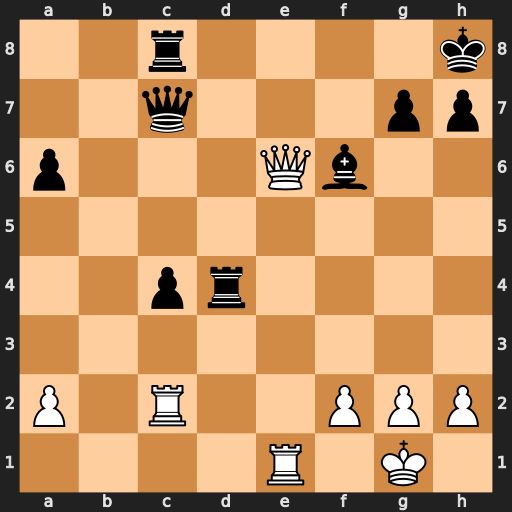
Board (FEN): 2r4k/2q3pp/p3Qb2/8/2pr4/8/P1R2PPP/4R1K1
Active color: w
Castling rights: -
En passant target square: -
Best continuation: Qe8+ Rxe8 Rxe8#